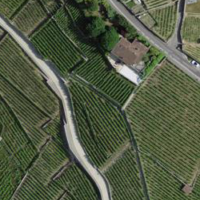
EUNIS habitat code: 24
Species observed at this site:
Cymbalaria muralis